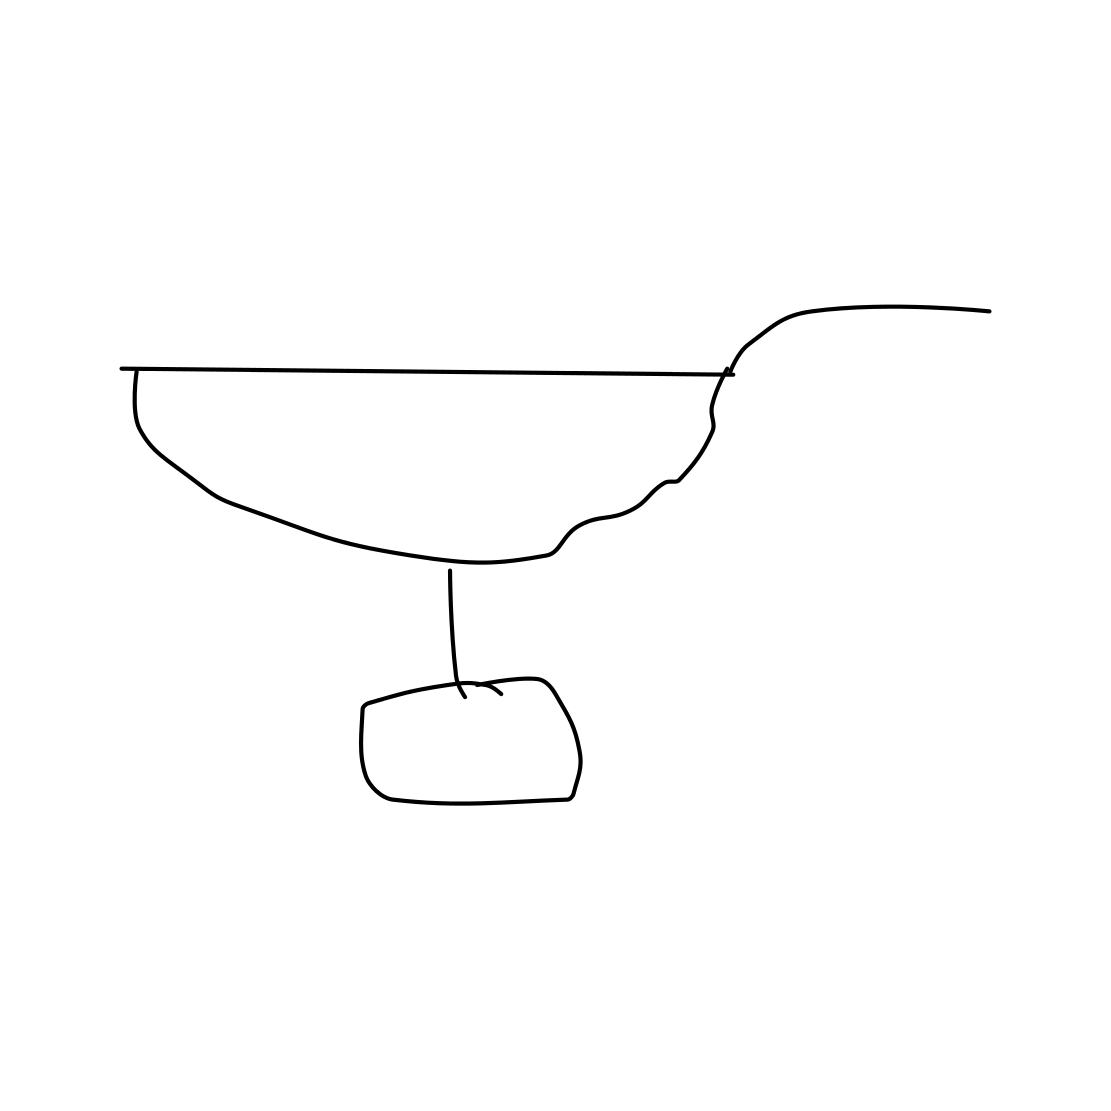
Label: wheelbarrow